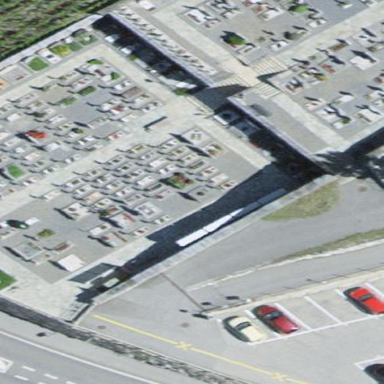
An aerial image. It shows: Cemetery.